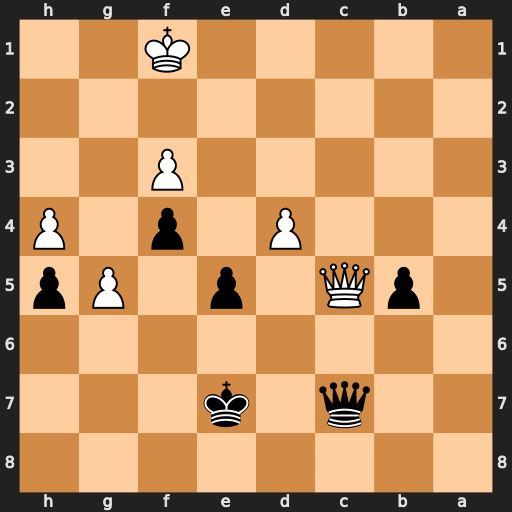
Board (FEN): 8/2q1k3/8/1pQ1p1Pp/3P1p1P/5P2/8/5K2
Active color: b
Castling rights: -
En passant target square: -
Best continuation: Qxc5 dxc5 b4 Ke2 b3